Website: crate-barrel
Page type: account-selection
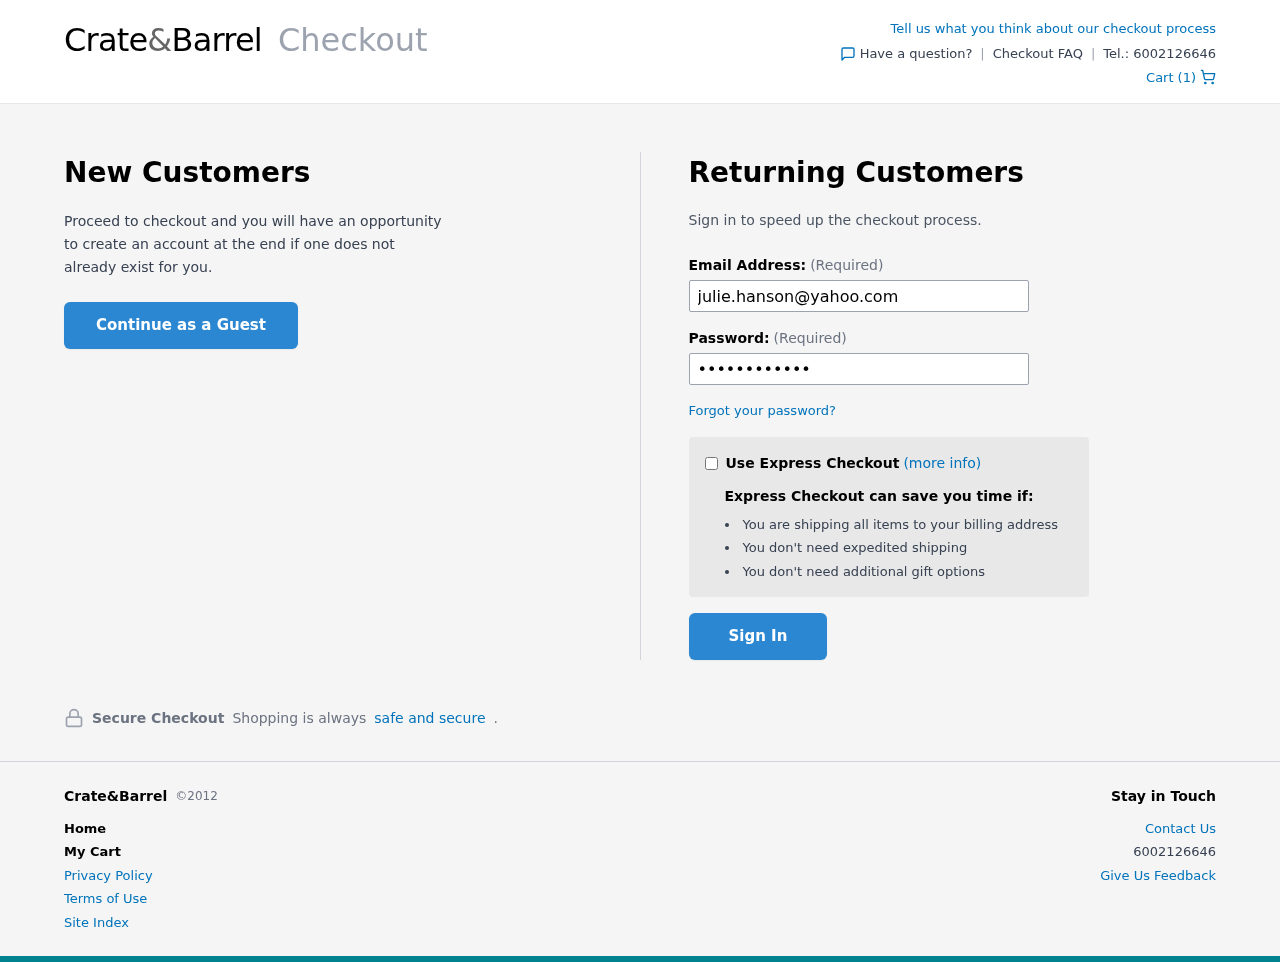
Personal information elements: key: PII_EMAIL
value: julie.hanson@yahoo.com
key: PII_PHONE
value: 6002126646
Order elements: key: ORDER_NUM_ITEMS
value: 1